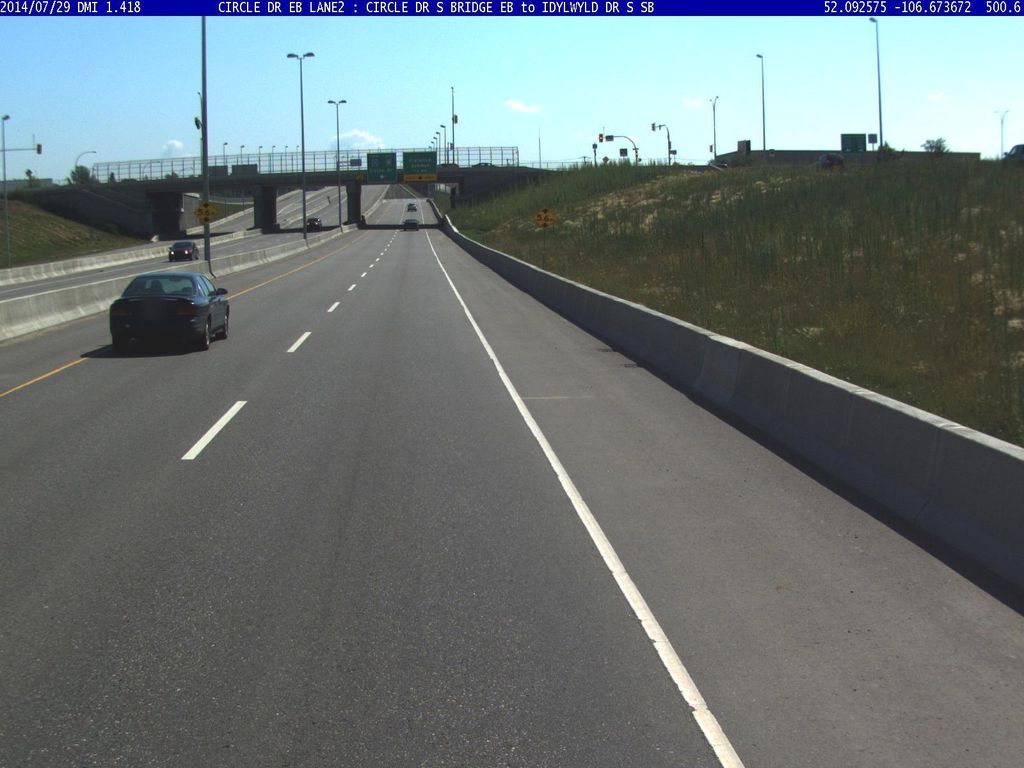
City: saskatoon